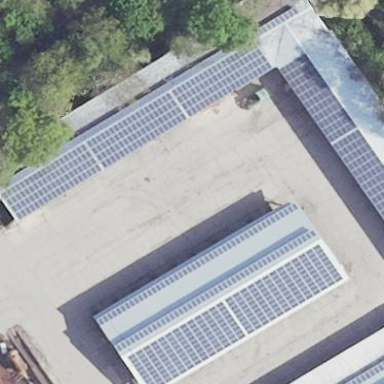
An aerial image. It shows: Gabled roof farm auxiliary building with grey roof. It houses small solar photovoltaic panel generator which produces electricity.